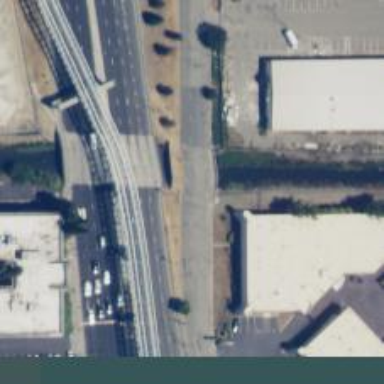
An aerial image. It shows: Unclassified road with bridge and sidewalk on the left.